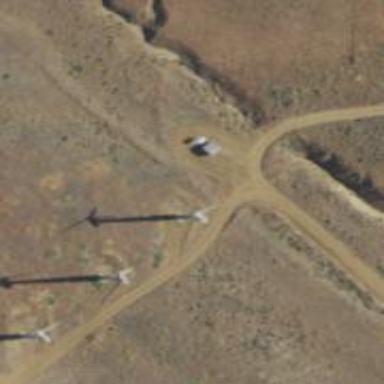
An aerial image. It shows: Wind generator powered by wind turbine.